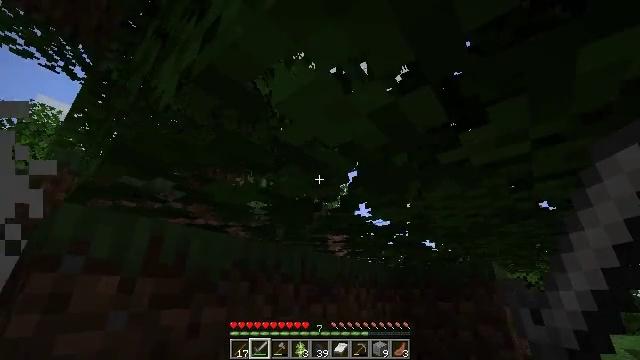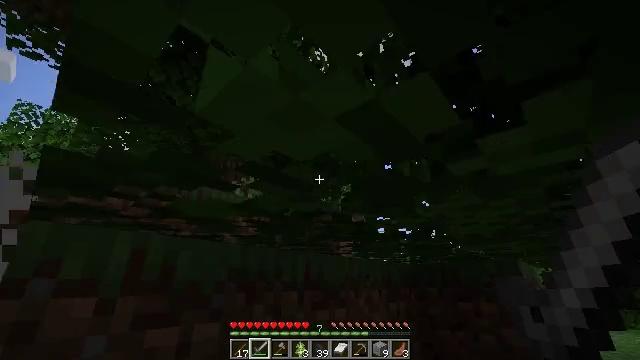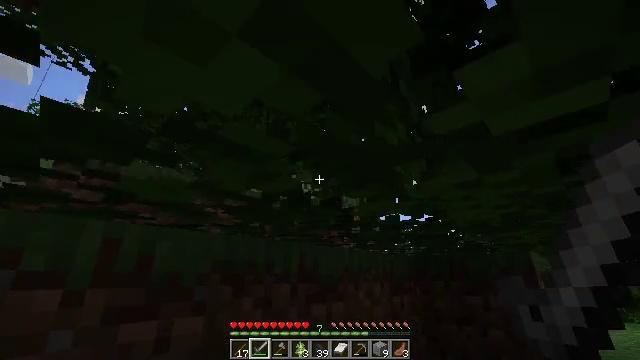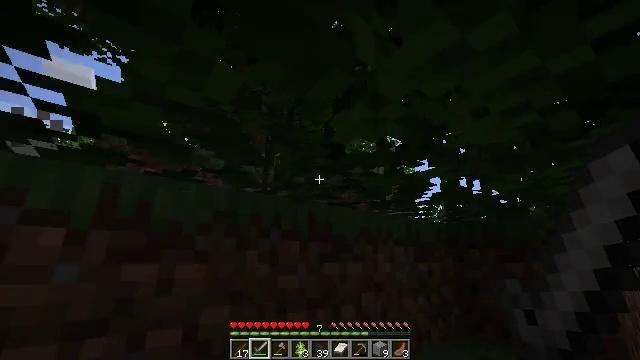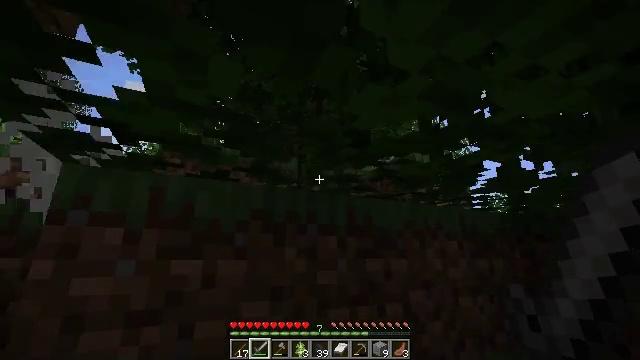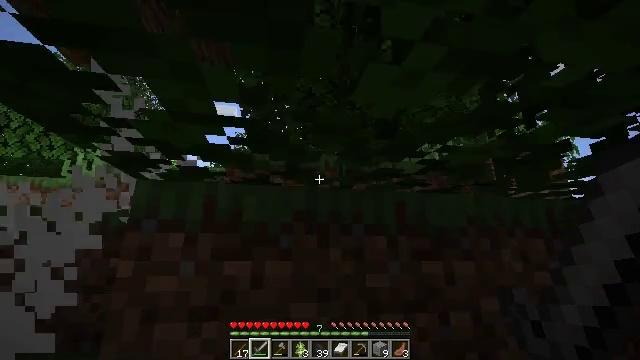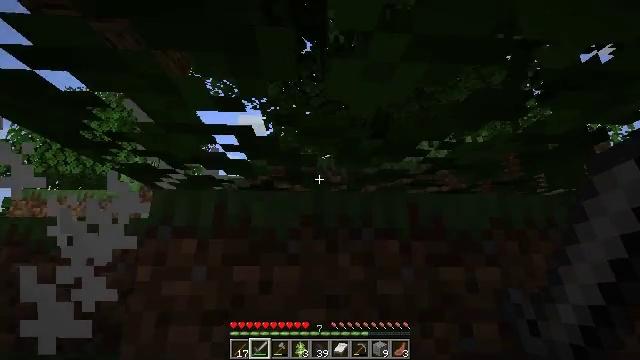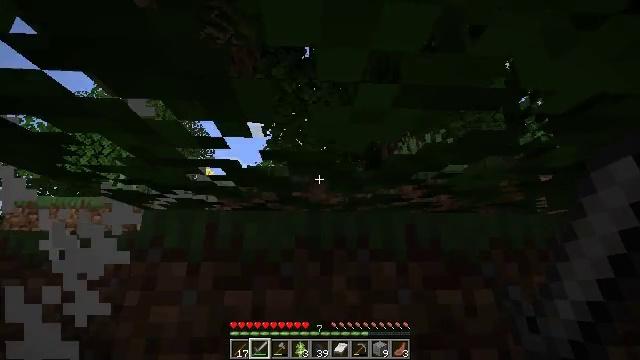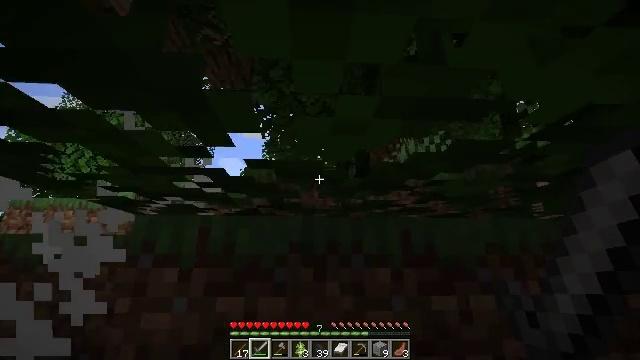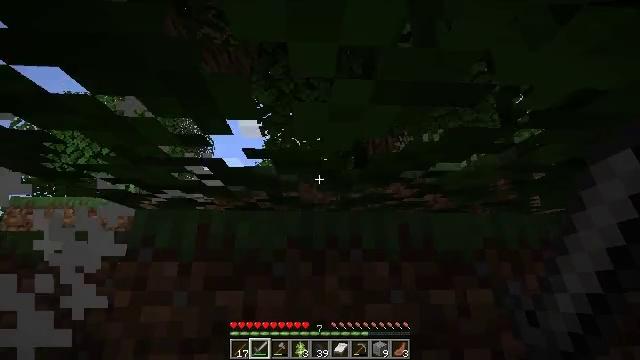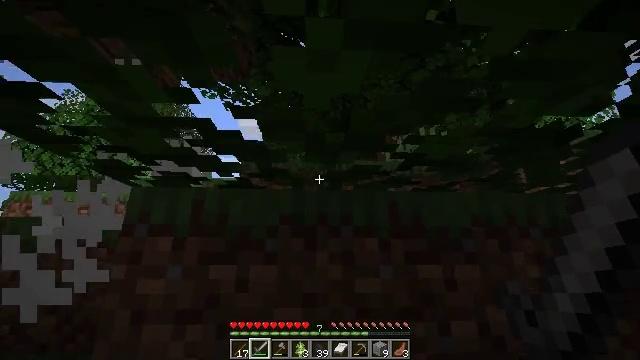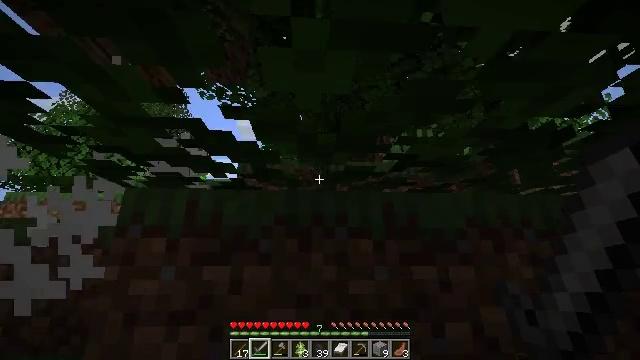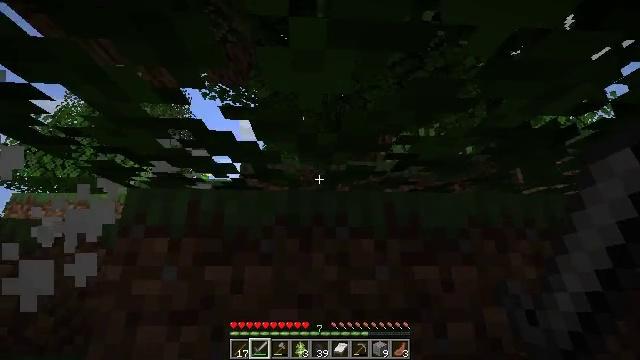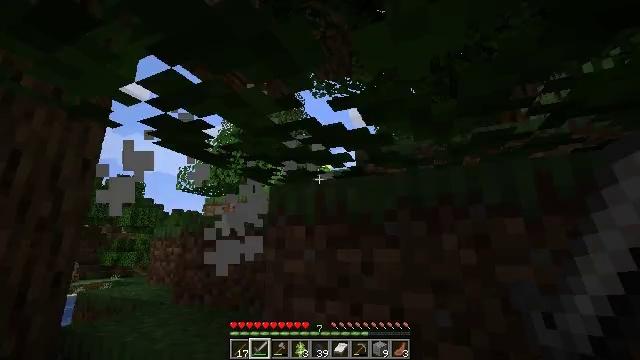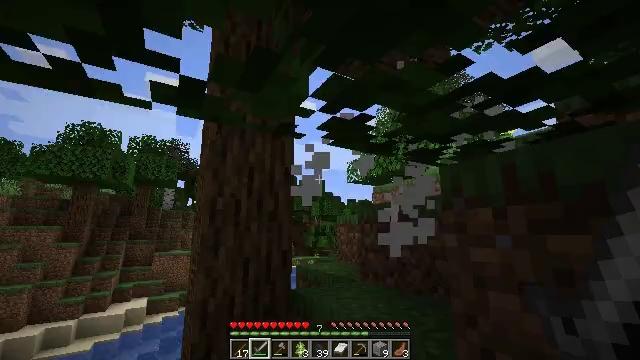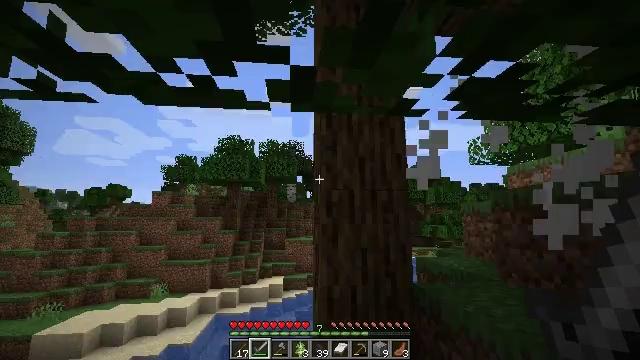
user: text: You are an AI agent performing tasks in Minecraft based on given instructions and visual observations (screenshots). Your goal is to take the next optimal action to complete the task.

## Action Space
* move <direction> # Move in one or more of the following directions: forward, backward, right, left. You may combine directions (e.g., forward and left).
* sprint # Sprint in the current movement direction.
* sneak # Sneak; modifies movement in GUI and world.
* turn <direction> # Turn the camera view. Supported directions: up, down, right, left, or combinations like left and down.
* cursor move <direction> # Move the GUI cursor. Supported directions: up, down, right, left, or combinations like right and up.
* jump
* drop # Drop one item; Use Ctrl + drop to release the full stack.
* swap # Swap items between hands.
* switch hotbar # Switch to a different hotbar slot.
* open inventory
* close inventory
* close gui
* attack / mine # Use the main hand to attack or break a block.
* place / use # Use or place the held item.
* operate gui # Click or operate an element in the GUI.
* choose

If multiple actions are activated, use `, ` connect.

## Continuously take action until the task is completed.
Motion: motion action
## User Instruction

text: Mine the sugar cane near rivers.
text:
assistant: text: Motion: move forward, turn left and down, jump
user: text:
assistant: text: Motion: move forward, turn left and down, jump
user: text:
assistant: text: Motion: move forward, turn left and down, jump
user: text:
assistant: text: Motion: move forward, turn left and down, jump
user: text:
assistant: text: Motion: move forward, turn left, jump
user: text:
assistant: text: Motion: move forward, turn left and up, jump
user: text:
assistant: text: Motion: move forward, jump
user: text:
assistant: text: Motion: move forward, jump
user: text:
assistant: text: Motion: move forward, jump
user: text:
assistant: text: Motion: move forward, jump
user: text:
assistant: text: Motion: move forward, jump
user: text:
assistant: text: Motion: move forward, jump
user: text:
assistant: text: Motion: move forward, turn left and down, jump
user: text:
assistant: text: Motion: move forward, turn left and down, jump
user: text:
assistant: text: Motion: move forward, turn left and down, jump
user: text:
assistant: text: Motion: move forward, turn left and down, jump
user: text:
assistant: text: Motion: move forward, turn left and down, jump
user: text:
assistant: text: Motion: move forward, turn left and down
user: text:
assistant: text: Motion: move forward, turn left
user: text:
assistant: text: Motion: move forward, turn left and down
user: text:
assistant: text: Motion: move forward, turn left and down
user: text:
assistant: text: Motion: move forward
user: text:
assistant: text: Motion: move forward
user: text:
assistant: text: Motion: move forward, turn right and down
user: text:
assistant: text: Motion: move forward, turn right
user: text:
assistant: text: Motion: move forward, turn right
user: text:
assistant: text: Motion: move forward, turn right
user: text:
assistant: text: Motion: move forward, turn right
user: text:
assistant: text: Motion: move forward, turn right
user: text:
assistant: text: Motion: move forward, turn right